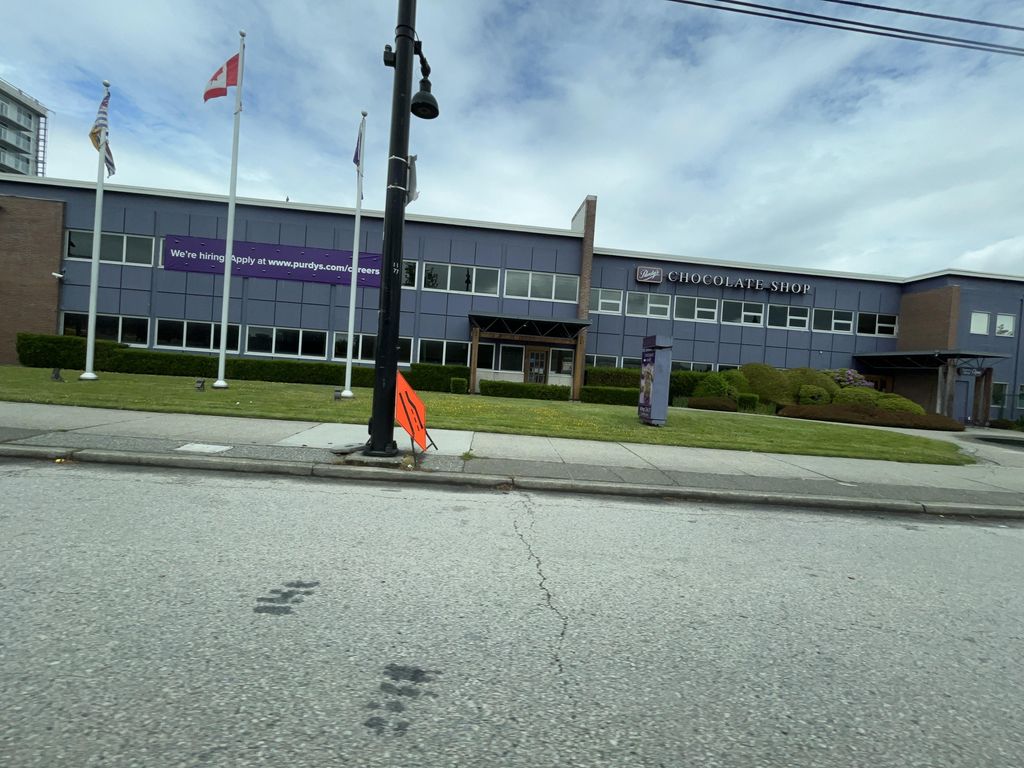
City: vancouver